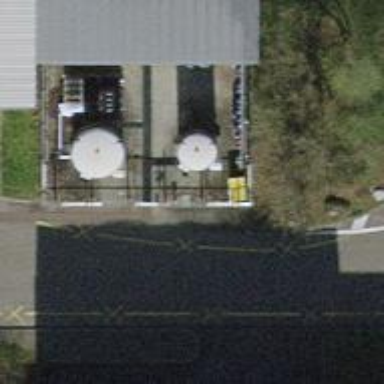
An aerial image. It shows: Storage tank that is man-made.